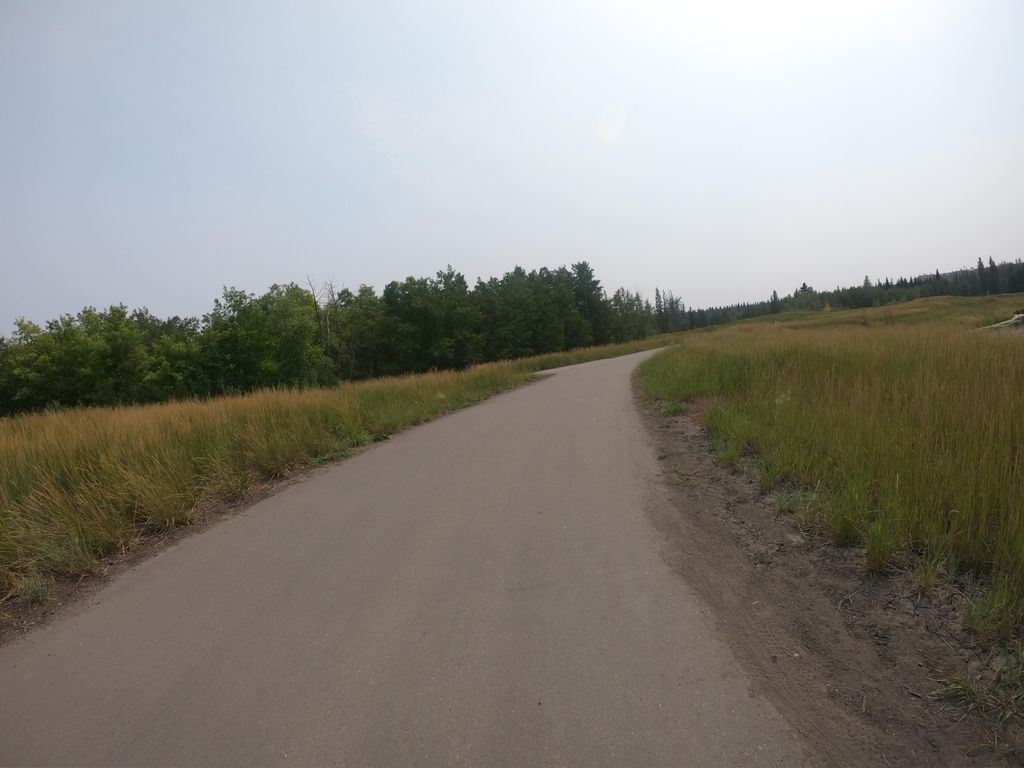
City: calgary